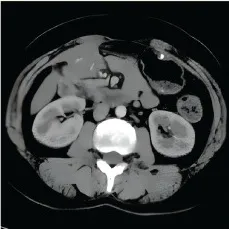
Treatment assessment by abdominal enhanced CT (A-F). (E) SD-, after four cycles of combination therapy.
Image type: radiology (ct)